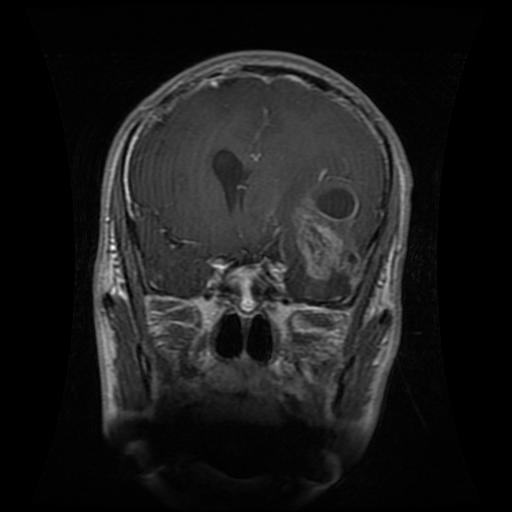
Label: glioma